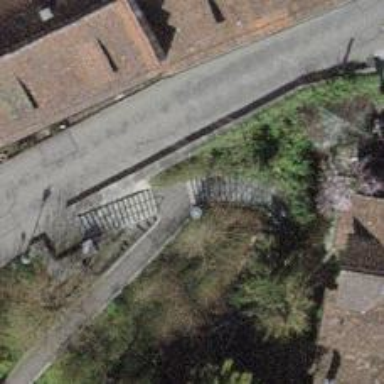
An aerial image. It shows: Road with steps.